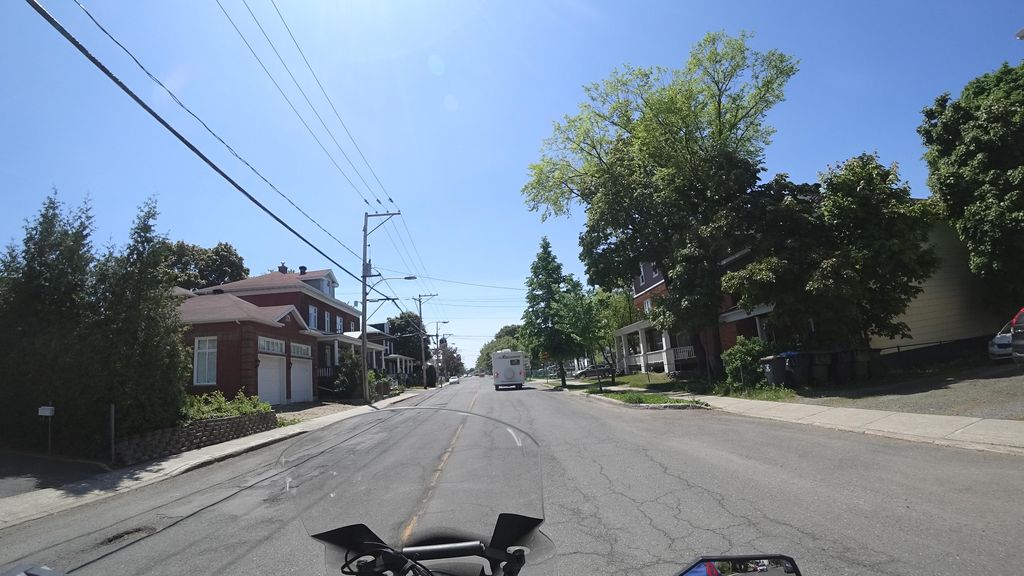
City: quebec_city